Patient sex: M
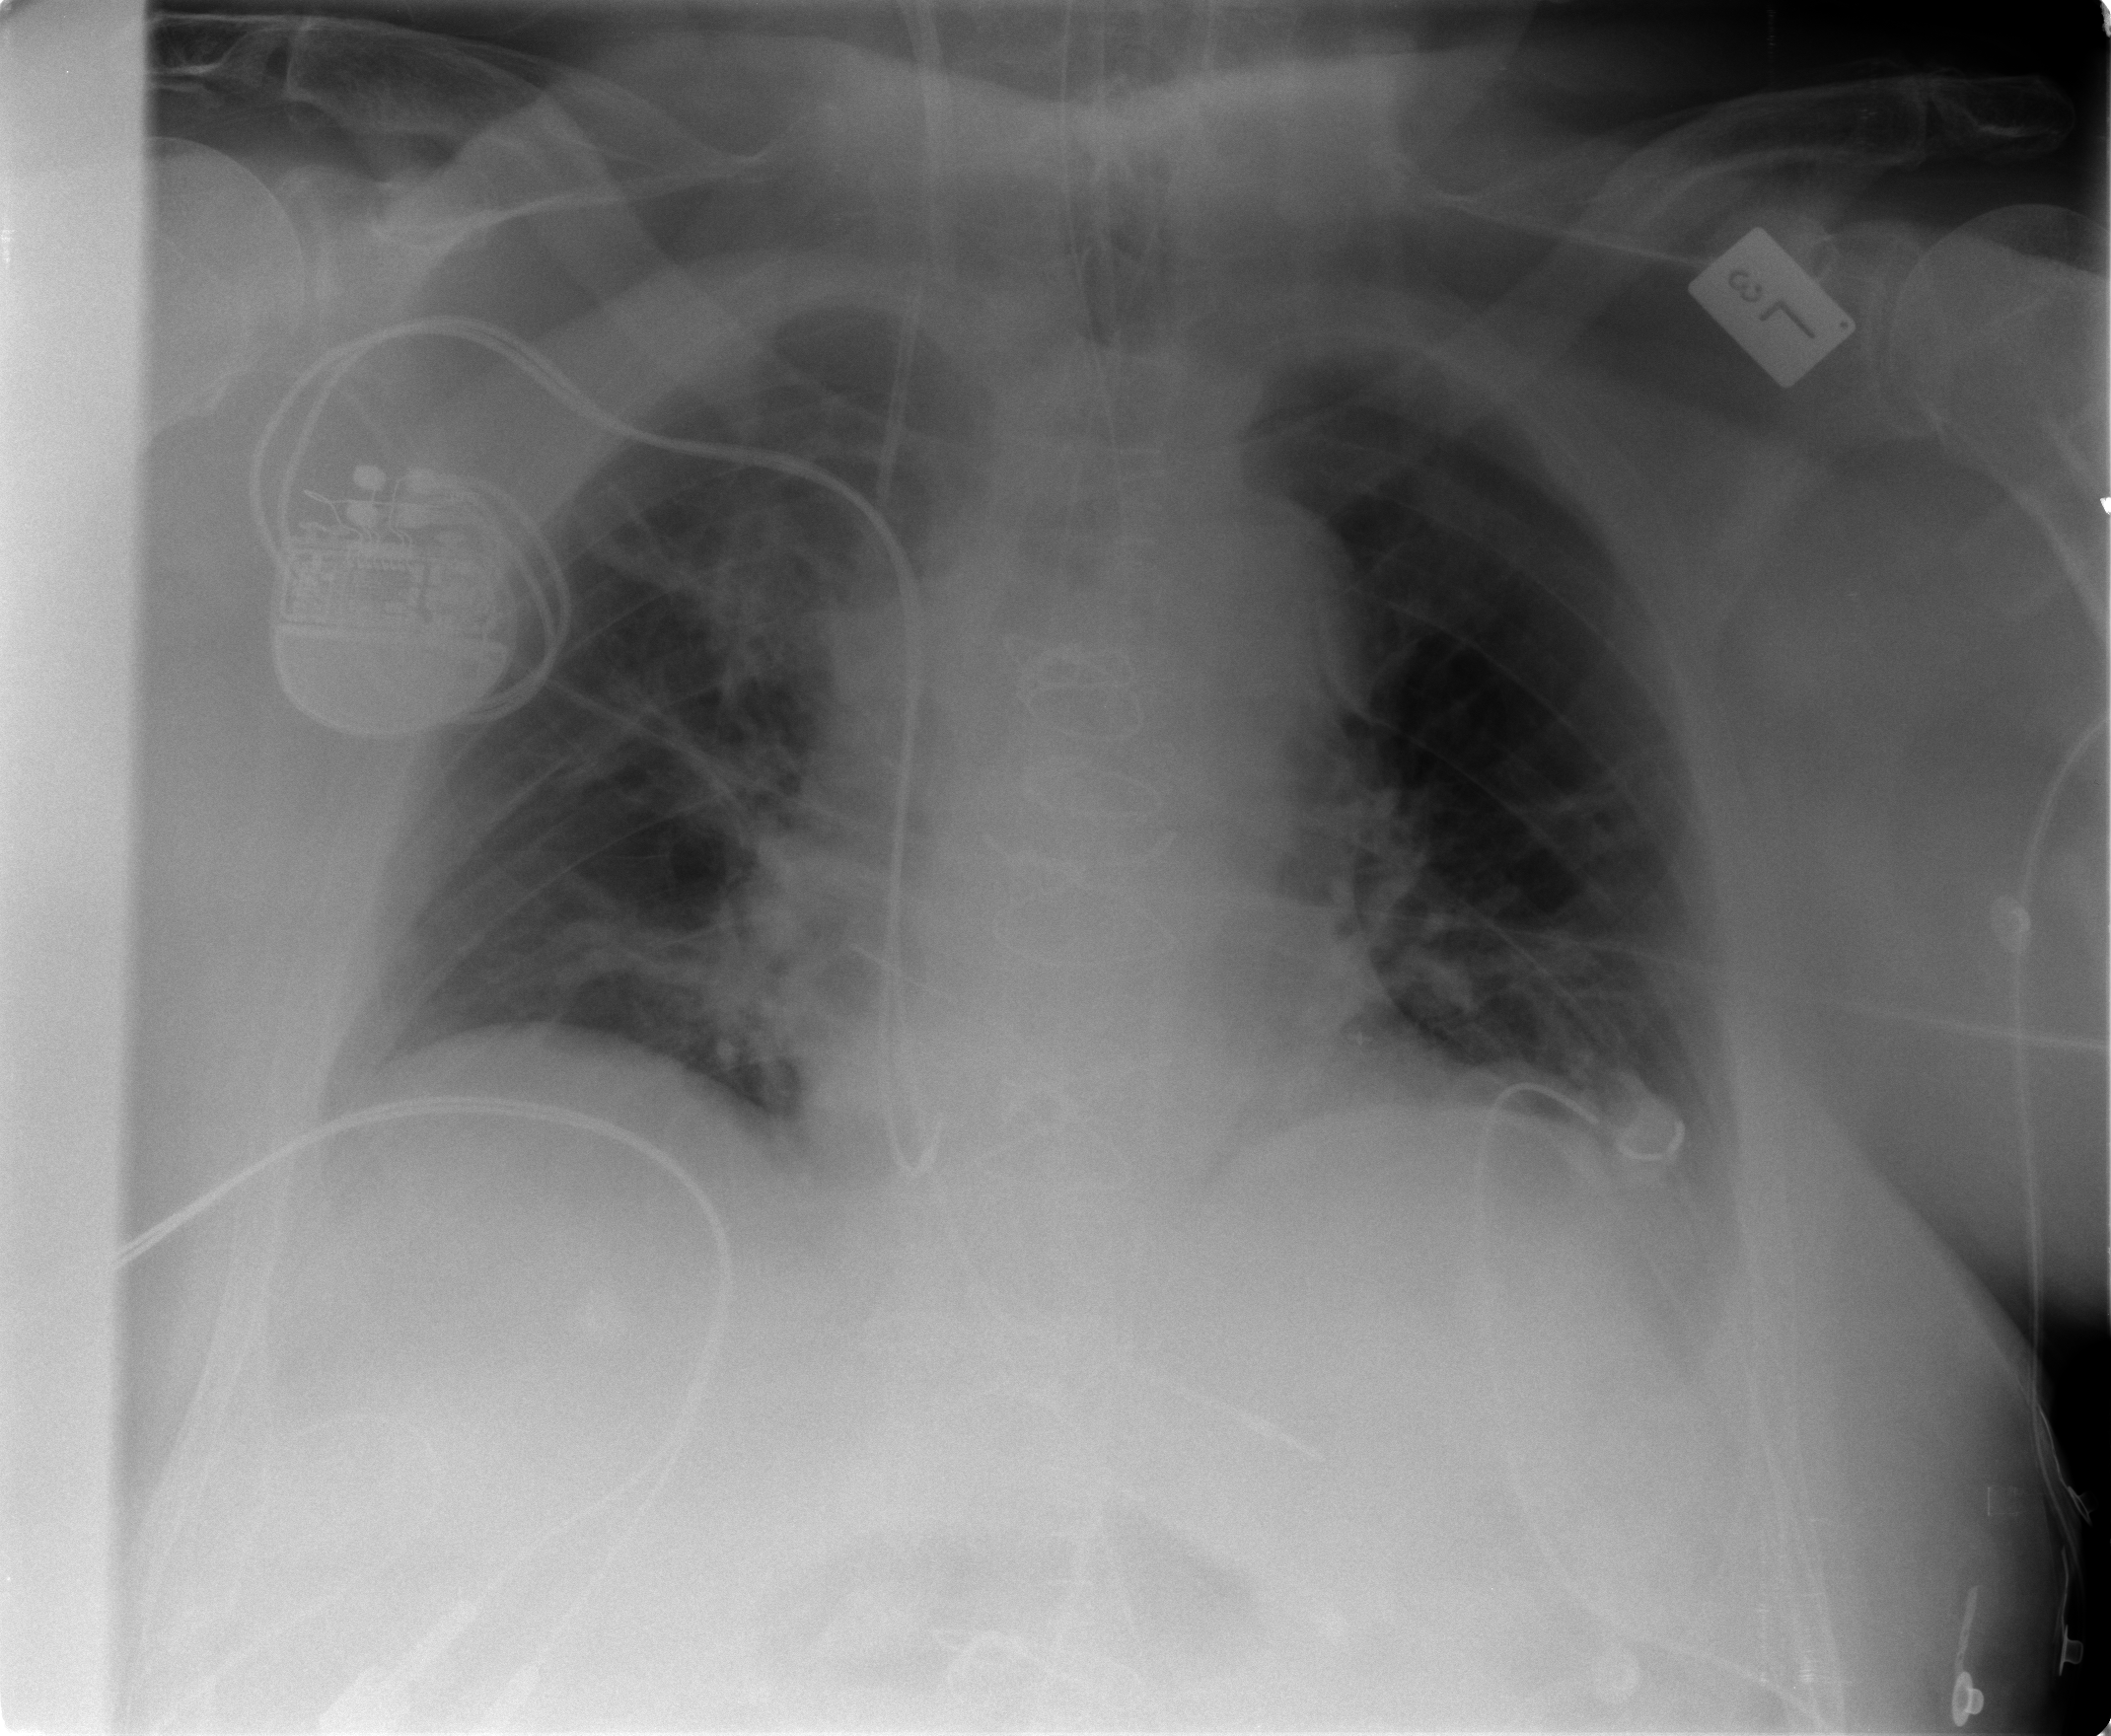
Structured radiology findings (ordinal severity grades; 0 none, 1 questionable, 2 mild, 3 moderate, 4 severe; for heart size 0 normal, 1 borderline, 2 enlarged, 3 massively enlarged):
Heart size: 0
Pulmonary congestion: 2
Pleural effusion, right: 2
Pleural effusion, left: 2
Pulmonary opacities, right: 1
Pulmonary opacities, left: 2
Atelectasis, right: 2
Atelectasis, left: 2